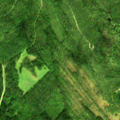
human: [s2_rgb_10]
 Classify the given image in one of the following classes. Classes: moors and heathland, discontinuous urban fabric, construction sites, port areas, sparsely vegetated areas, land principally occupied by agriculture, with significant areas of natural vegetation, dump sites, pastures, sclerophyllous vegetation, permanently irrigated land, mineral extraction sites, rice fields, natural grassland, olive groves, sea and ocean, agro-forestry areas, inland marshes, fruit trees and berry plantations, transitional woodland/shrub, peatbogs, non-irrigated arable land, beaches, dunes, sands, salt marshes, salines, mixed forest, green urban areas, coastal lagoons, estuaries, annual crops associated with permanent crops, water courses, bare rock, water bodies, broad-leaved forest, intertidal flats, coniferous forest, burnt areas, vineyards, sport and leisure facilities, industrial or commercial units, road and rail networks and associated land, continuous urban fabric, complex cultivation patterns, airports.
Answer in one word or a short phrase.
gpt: coniferous forest, mixed forest, transitional woodland/shrub